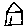
Label: house